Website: ulta-beauty
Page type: customer-info-address
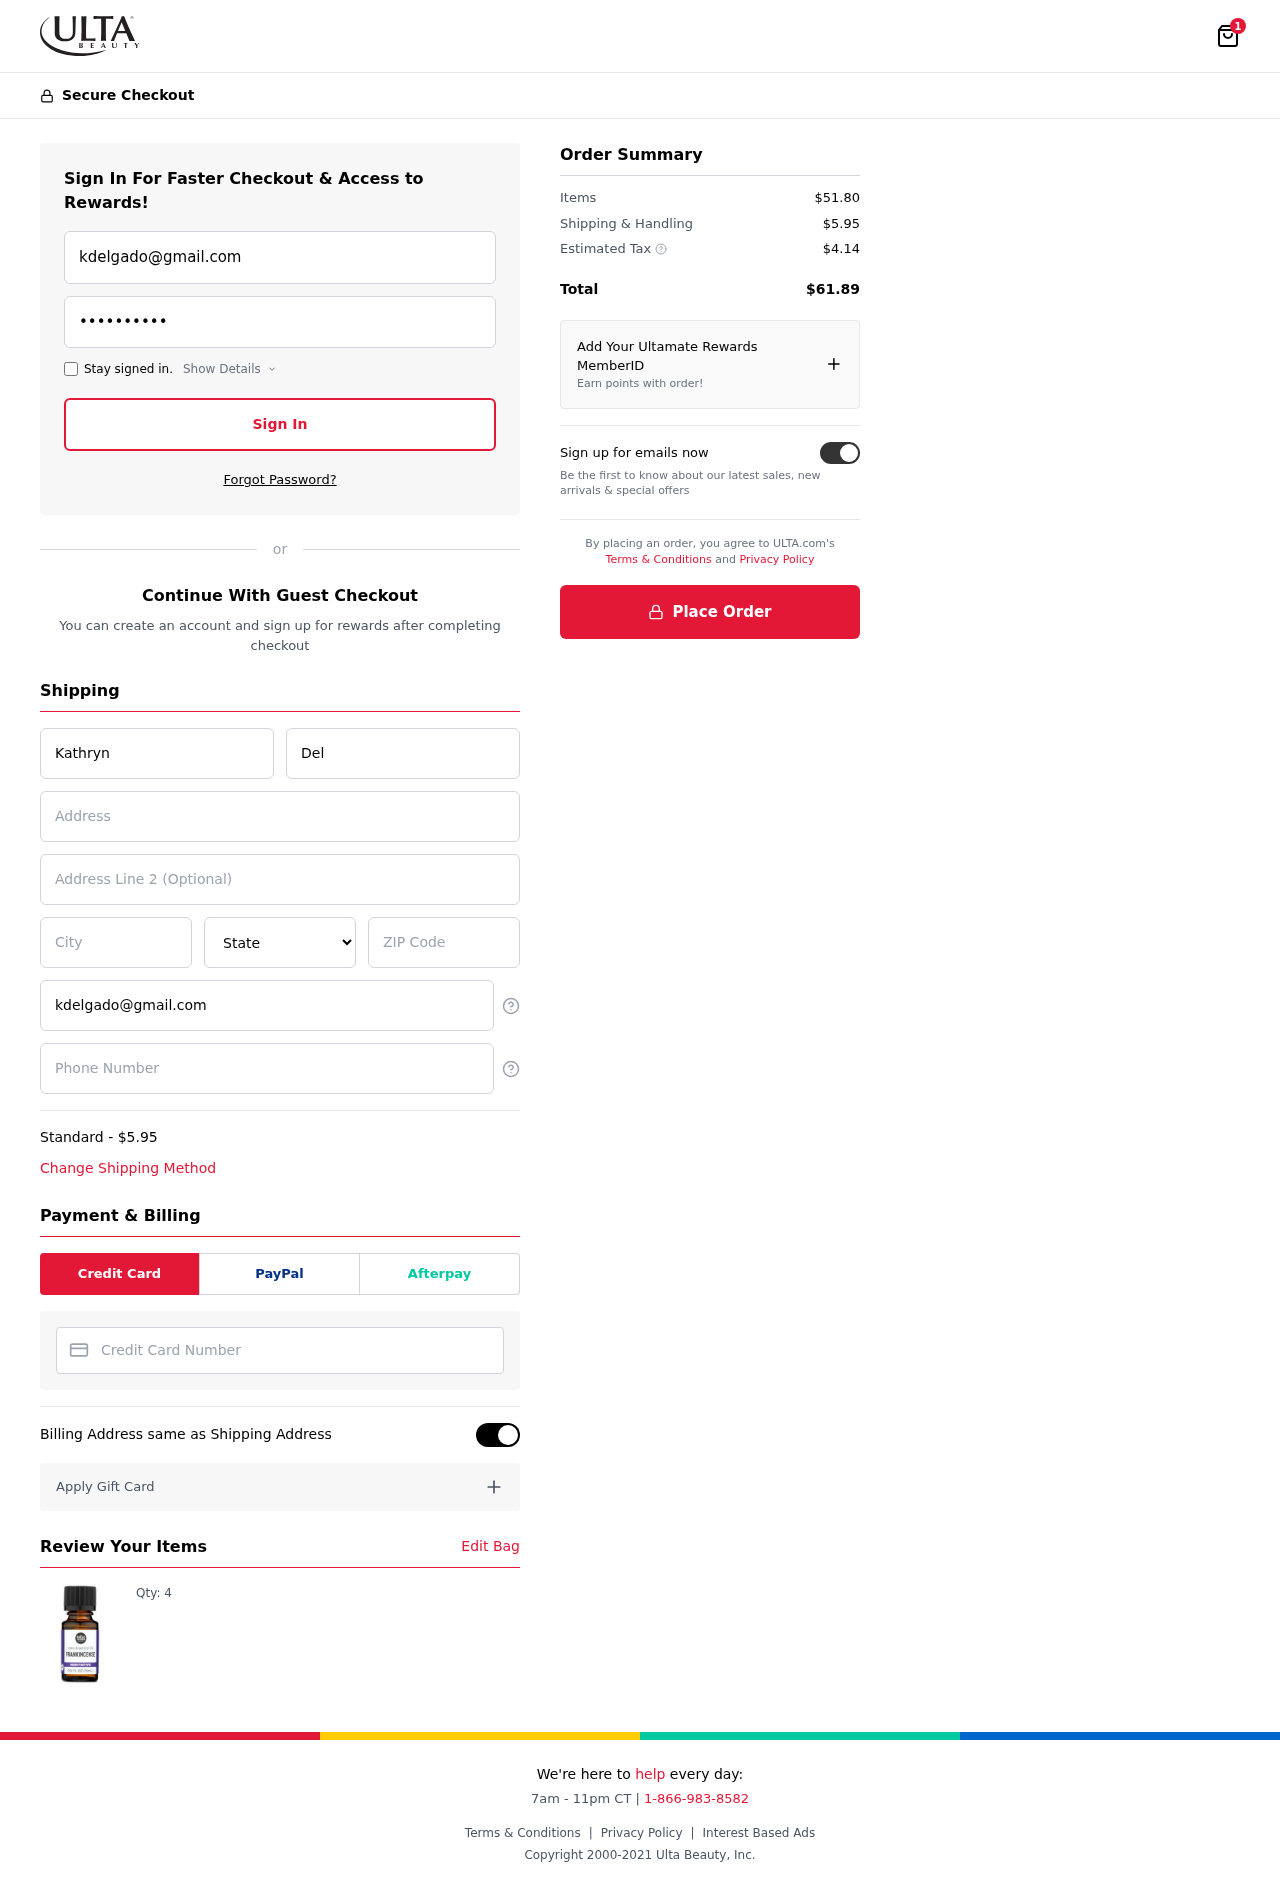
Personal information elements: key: PII_CARD_NUMBER
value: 6511 9891 6108 4366
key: PII_CITY
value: Mercerbury
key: PII_EMAIL
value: kdelgado@gmail.com
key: PII_FIRSTNAME
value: Kathryn
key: PII_LASTNAME
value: Delgado
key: PII_PHONE
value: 6997854032
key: PII_POSTCODE
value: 09628
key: PII_STATE
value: GU
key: PII_STREET
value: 94067 William Isle Apt. 472
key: PII_STREET2
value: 715 Hatfield Summit Apt. 160
Product elements: key: PRODUCT1_QUANTITY
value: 4
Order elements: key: ORDER_NUM_ITEMS
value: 1
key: ORDER_SHIPPING_COST
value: $5.95
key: ORDER_ITEMS_TOTAL
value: $51.80
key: ORDER_SHIPPING_COST2
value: $5.95
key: ORDER_TAX
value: $4.14
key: ORDER_TOTAL
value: $61.89